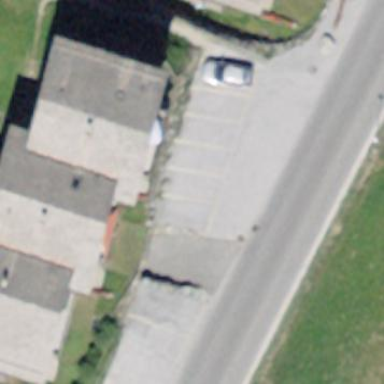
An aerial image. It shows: Building with tiled roof.